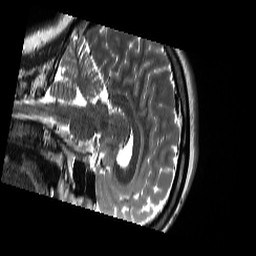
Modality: T2w
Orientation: sagittal
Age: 21
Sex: female